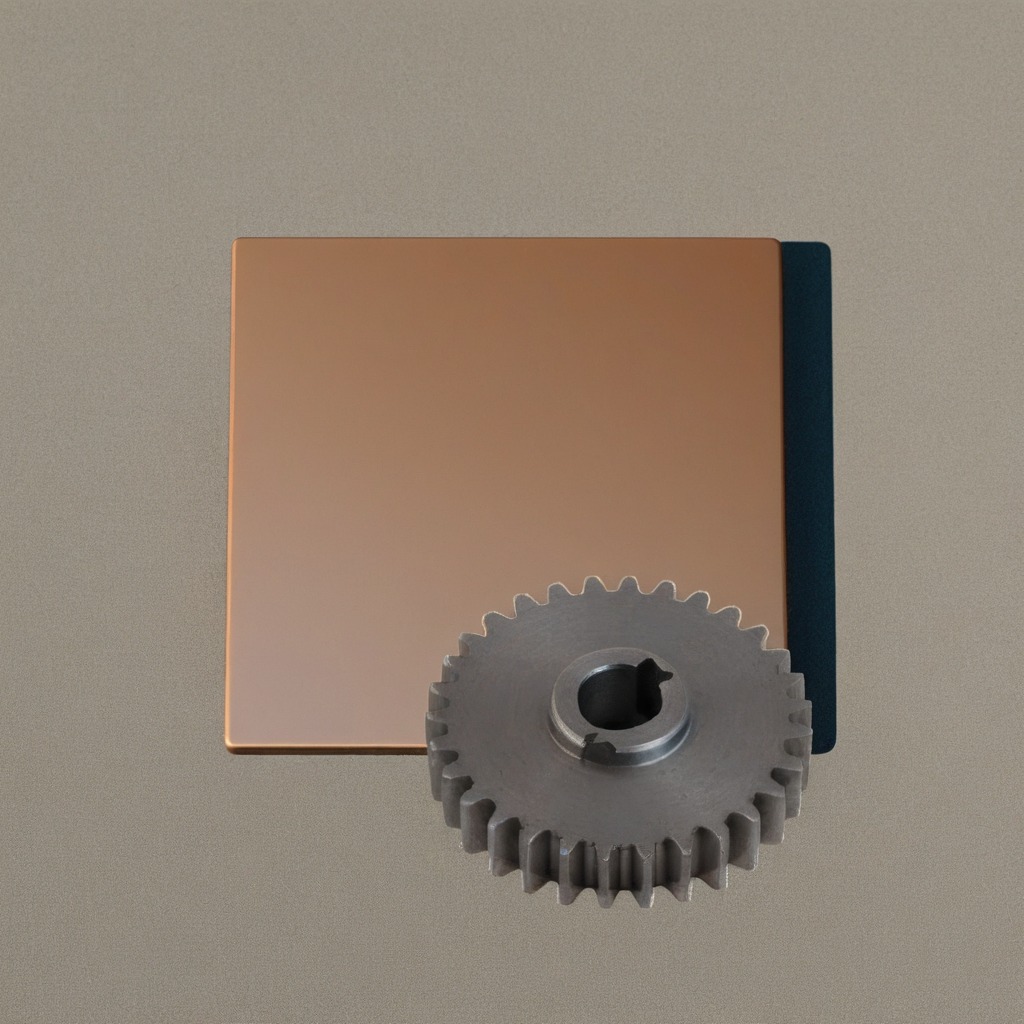
A steel gear with teeth is lying on the table.